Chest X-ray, PA view. Patient: 35 years old, sex F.
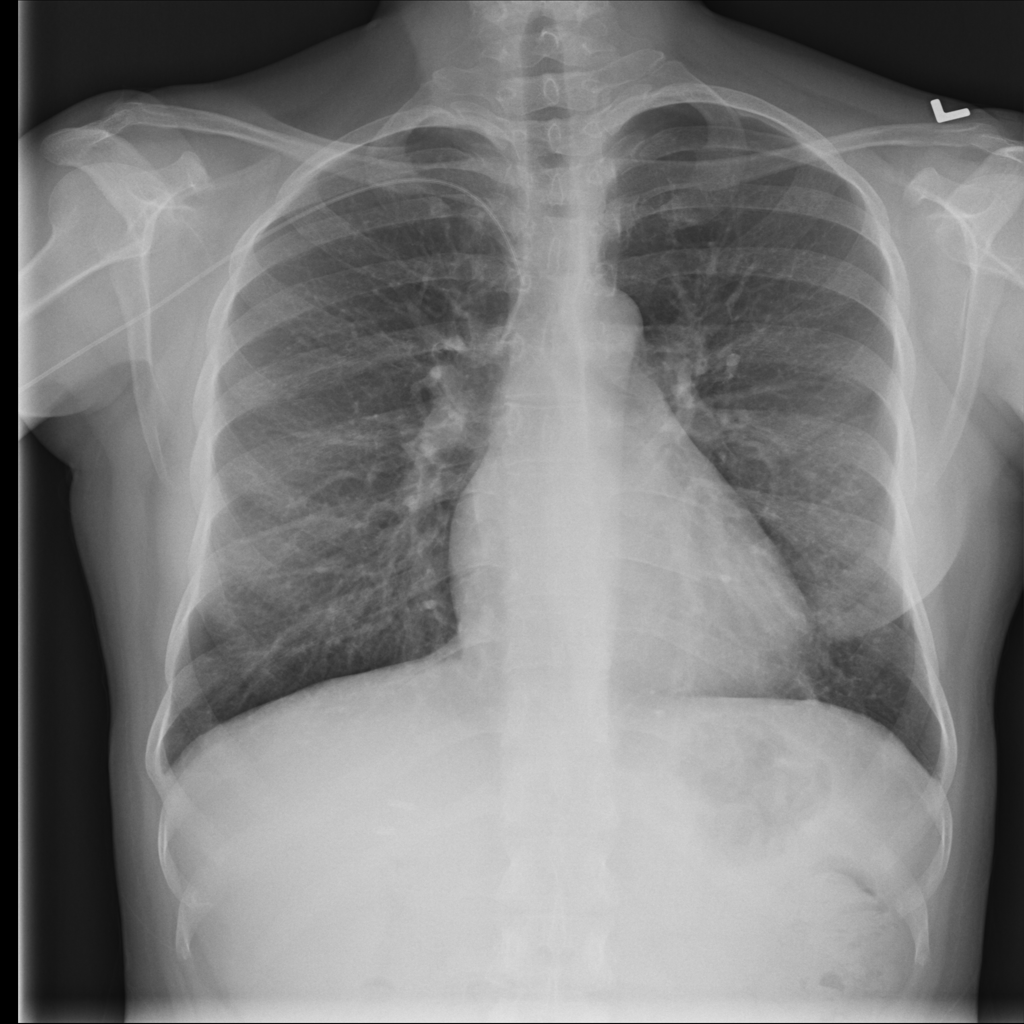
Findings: No Finding